Question:
Hello, to achive a view like the image above that has an attached reomve button
i have tried the following xml Linearlayout and setting its background a round image
but to achive proportonate picture It would be better to use ImageView,
Sorry that my english is not so good but i just wanted to ask how can i achive this
by using ImageView in place of LayoutBackground...
'''
<LinearLayout
android:id="@+id/imagePreview"
android:layout_width="140dp"
android:layout_height="140dp"
android:background="@drawable/profile_image_holder"
android:orientation="vertical"
android:padding="0dp" >
<LinearLayout
android:layout_width="wrap_content"
android:layout_height="wrap_content"
android:orientation="horizontal" >
<Button
android:id="@+id/searchGroupButton"
android:layout_width="20dp"
android:layout_height="20dp"
android:layout_marginLeft="94dp"
android:layout_marginTop="5dp"
android:background="@drawable/icn_delete"
android:onClick="removeImage"
android:paddingLeft="10dp"
android:paddingRight="10dp"
android:paddingTop="5dp"
android:paddingBottom="0dp"
android:textColor="#fff" />
</LinearLayout>
</LinearLayout>
'''
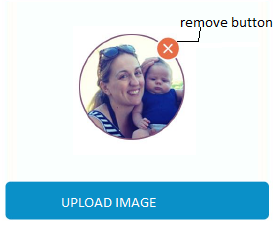
Answer: You can do that with a Relative Layout, just insert the two childs and position the elements as desired:
'''
<RelativeLayout
android:id="@+id/imagePreview"
android:layout_width="match_parent"
android:layout_height="match_parent"
android:orientation="vertical"
android:padding="0dp" >
<ImageView
android:layout_width="match_parent"
android:layout_height="match_parent"
android:src="@drawable/yourImage"
android:layout_centerInParent="true"/>
<Button
android:id="@+id/searchGroupButton"
android:layout_width="20dp"
android:layout_height="20dp"
android:layout_alignParentTop="true"
android:layout_marginLeft="94dp"
android:layout_marginTop="15dp"
android:background="@drawable/icn_delete"
android:textColor="#fff" />
</RelativeLayout>
'''
Hope it helps!
Regards!